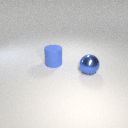
large blue metal sphere to the right of large blue rubber cylinder